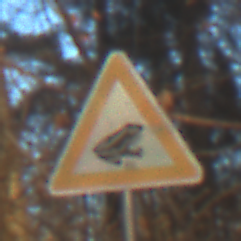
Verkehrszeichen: AmphibienwanderungLinks
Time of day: SunriseSunset
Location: Outdoor (Nature)
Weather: Clear
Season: Autumn
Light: Natural